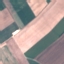
Land use / land cover: AnnualCrop